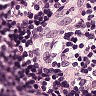
Metastatic tissue present: no